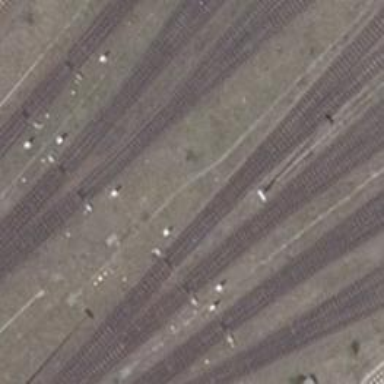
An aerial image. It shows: Railway switch.